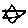
Label: star